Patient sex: M
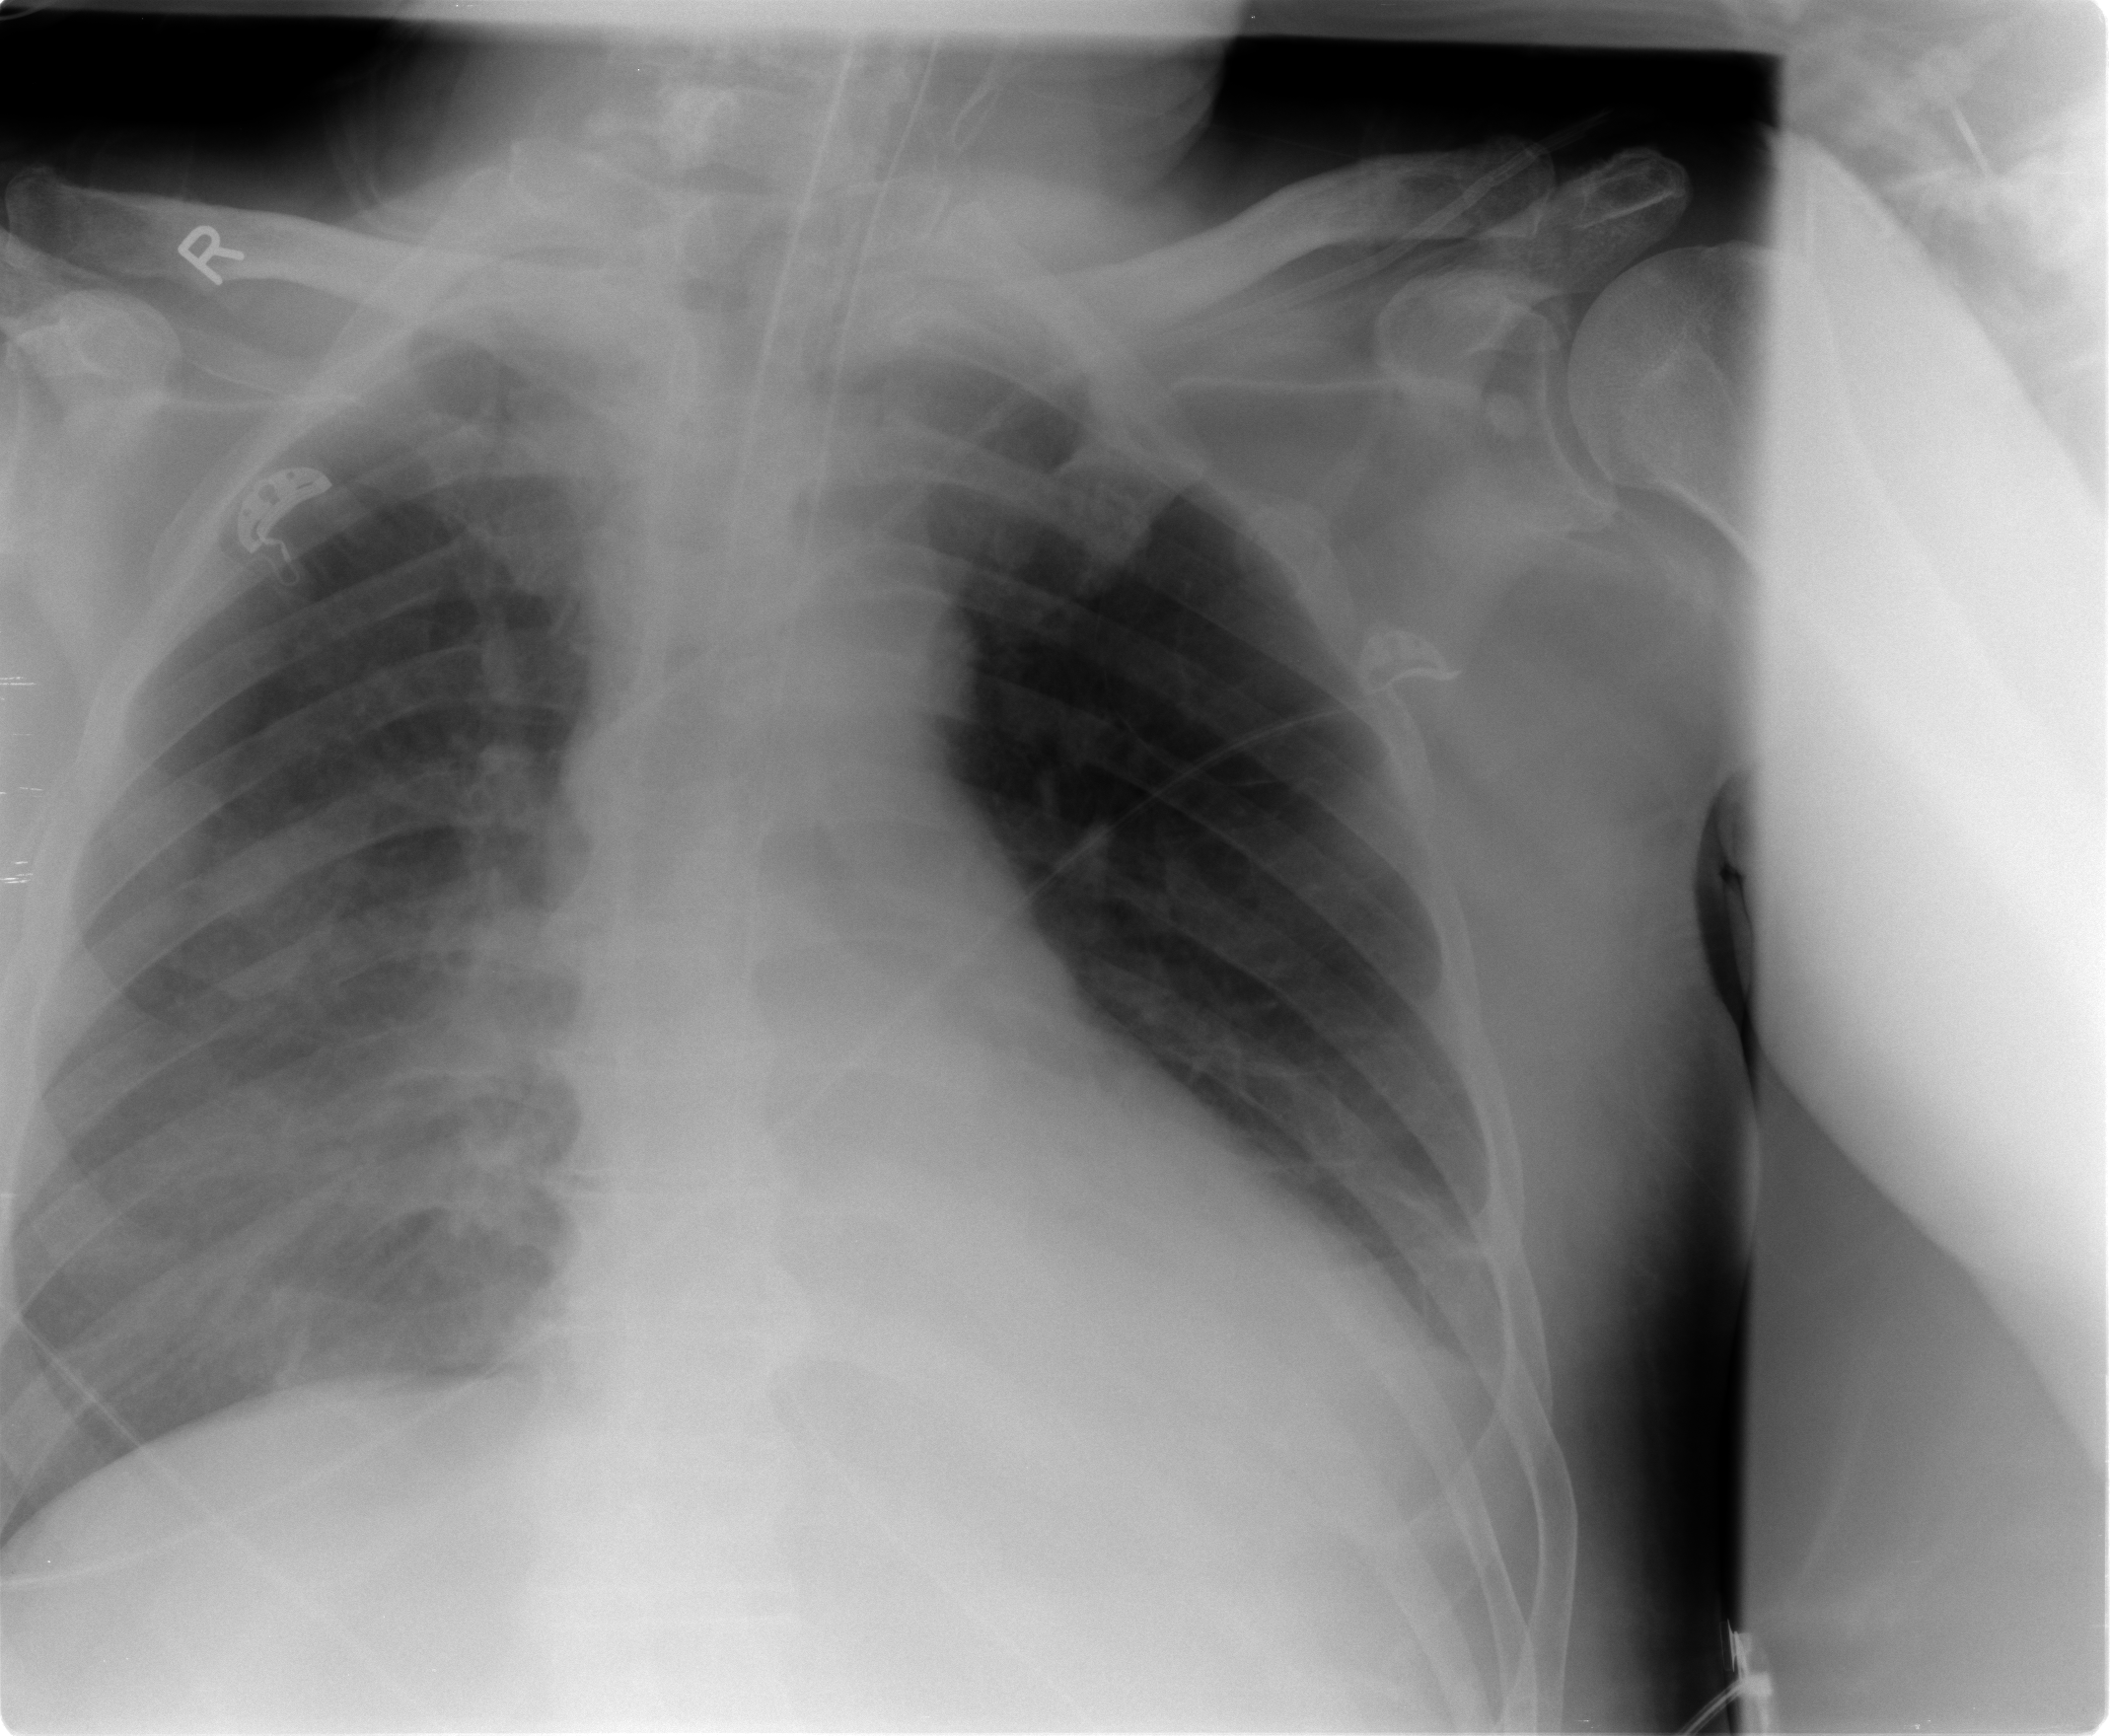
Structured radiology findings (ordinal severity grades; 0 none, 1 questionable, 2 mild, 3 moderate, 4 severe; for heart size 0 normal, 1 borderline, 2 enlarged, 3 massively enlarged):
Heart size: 2
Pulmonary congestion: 1
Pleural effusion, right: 1
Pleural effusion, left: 2
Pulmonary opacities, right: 2
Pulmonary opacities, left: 1
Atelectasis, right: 2
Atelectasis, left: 2